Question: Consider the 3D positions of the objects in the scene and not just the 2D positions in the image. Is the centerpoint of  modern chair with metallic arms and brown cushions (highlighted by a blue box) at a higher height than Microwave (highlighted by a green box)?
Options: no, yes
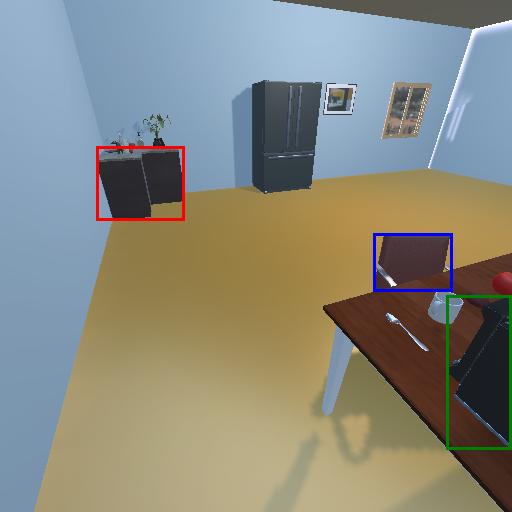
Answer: no